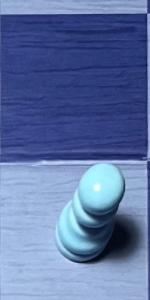
Label: Pawn_White